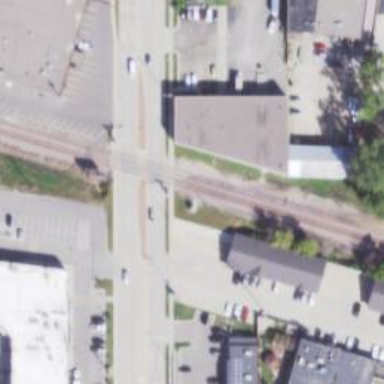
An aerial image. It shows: Crossing for the railway.